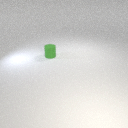
small green rubber cylinder